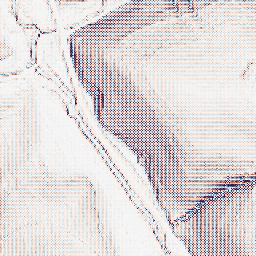
Category: wavelet
Decomposition family: wavelet_dwt
Decomposition parameters: wavelet: haar
level: 1
Upsampling method: sinc_hamming
Upsampling parameters: scale: 8
kernel_size: 8
Upsampling scale: 8